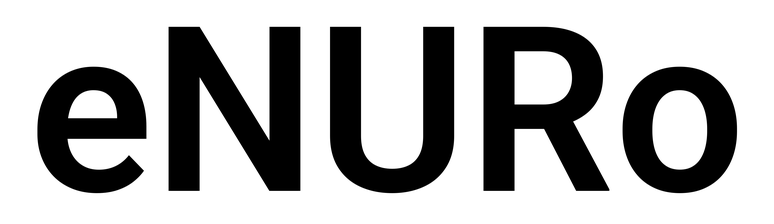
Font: Roboto_SemiBold